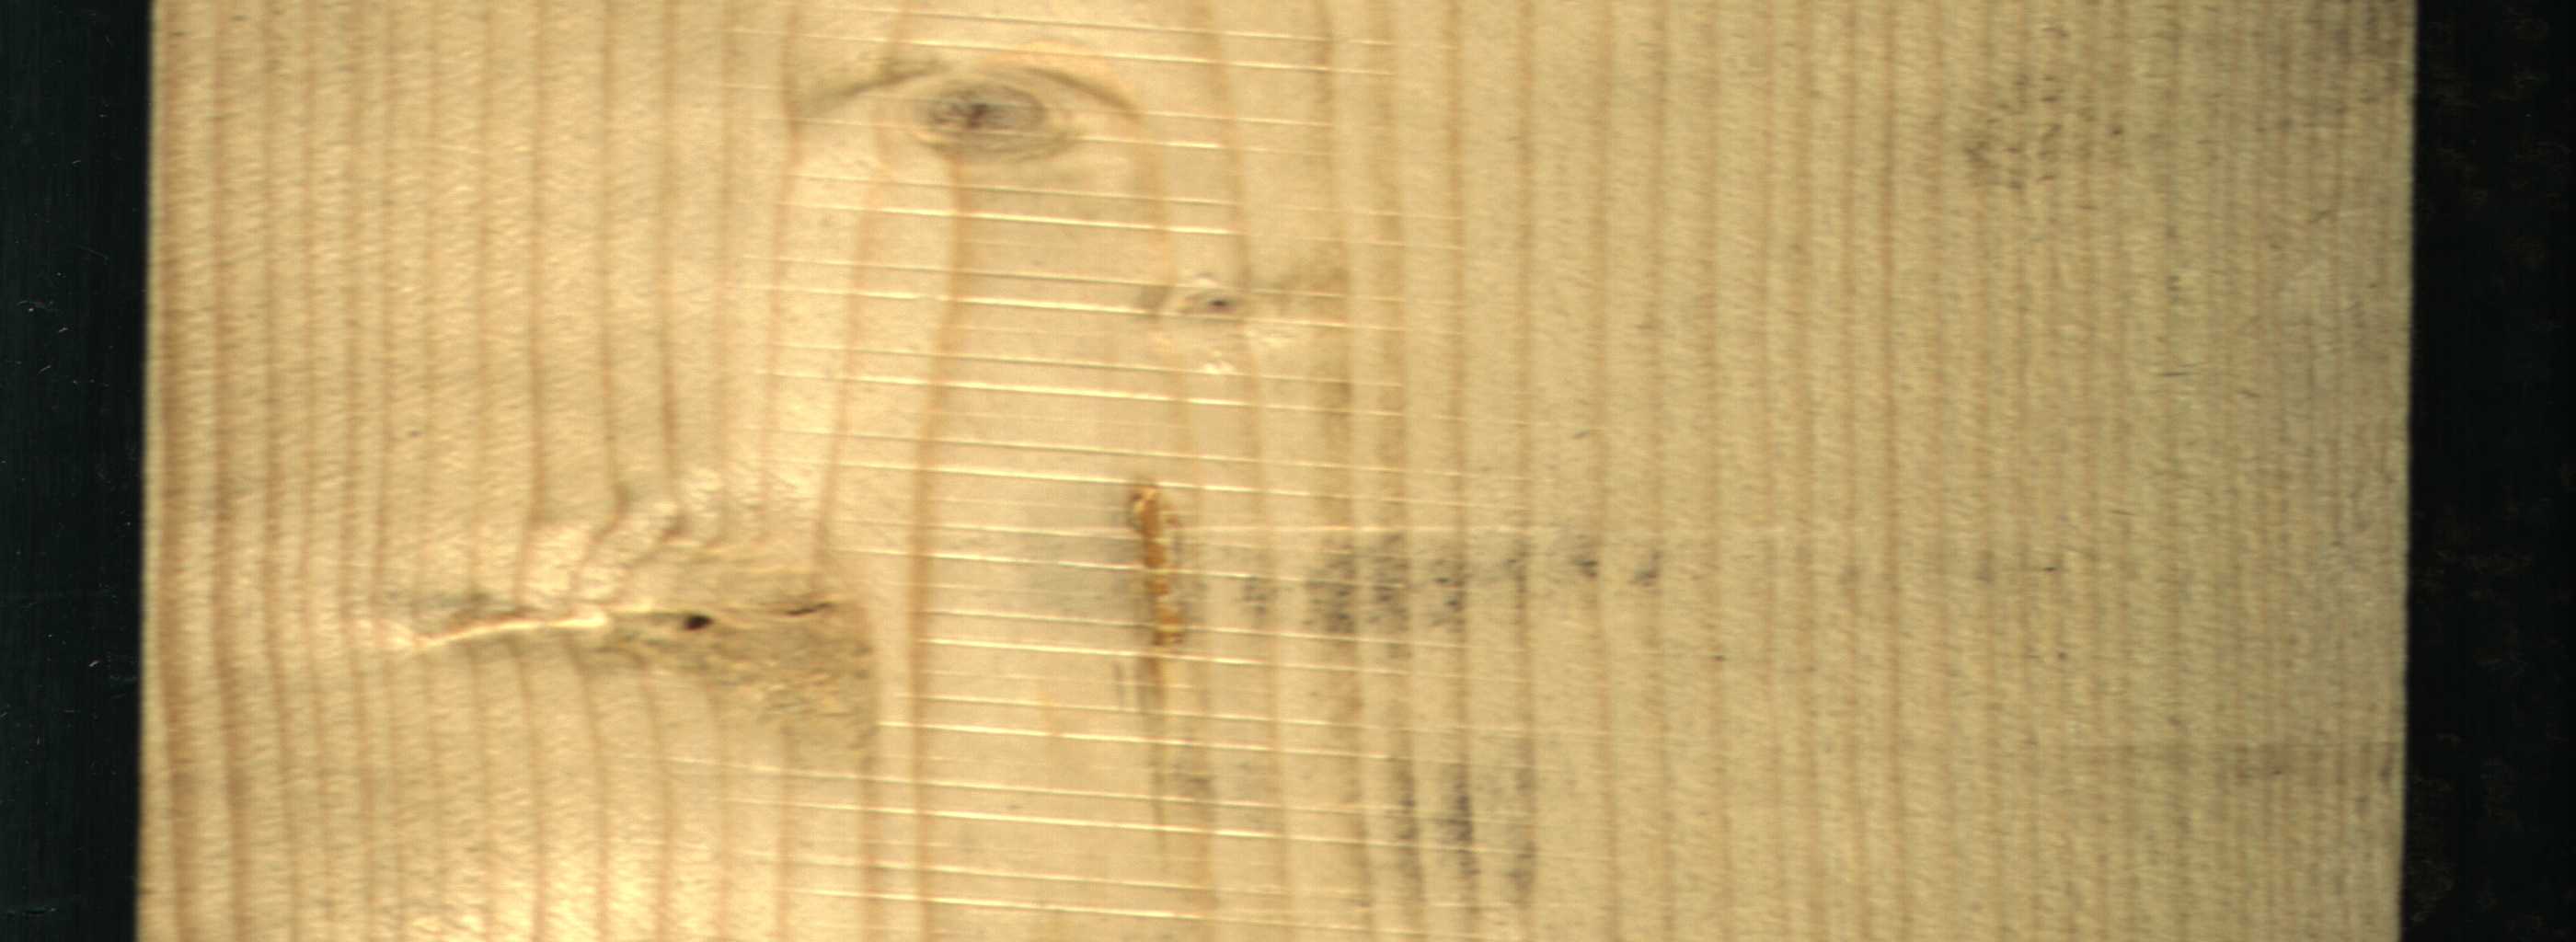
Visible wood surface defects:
resin
Dead_Knot
Live_Knot
Live_Knot
Live_Knot